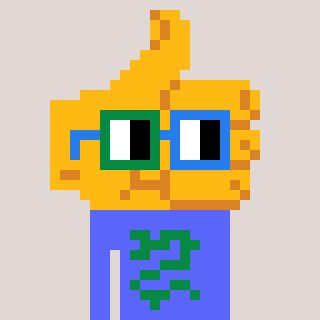
a pixel art character with square green and blue glasses, a thumbsup-shaped head and a purple-colored body on a warm background